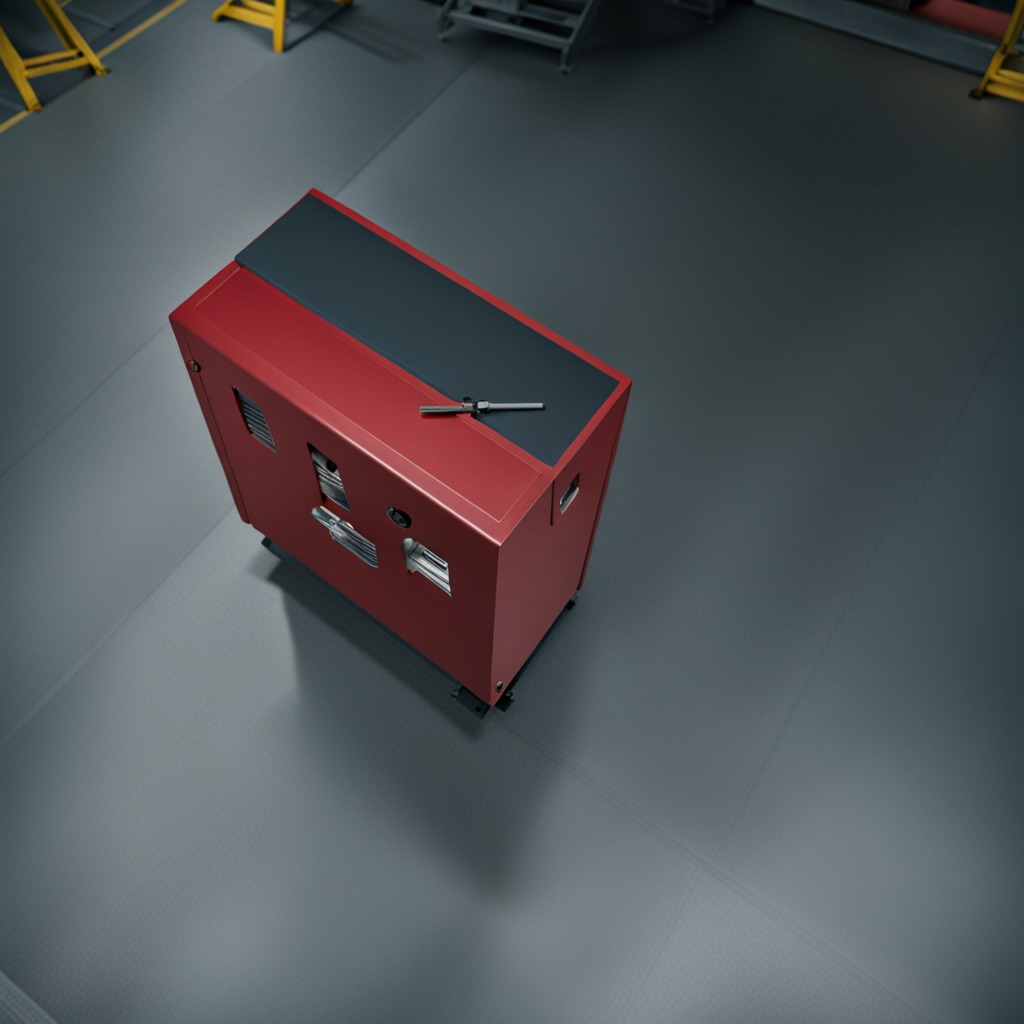
A metal saw is lying on a toolbox surface in an airplane hangar workshop 8K.